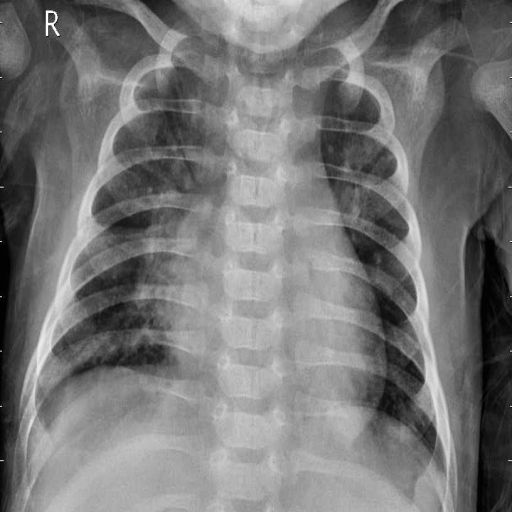
Finding: PNEUMONIA